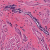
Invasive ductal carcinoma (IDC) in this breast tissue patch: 0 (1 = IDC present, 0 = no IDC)